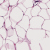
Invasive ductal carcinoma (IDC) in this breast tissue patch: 0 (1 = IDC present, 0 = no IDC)